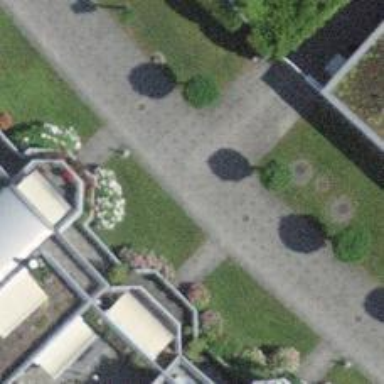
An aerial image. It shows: Pedestrian road with paving stones.